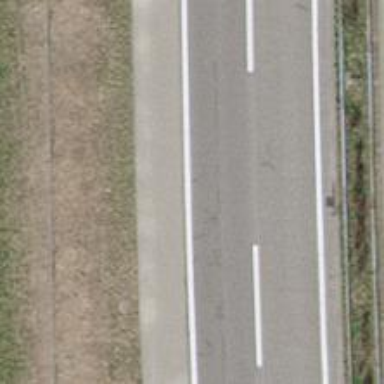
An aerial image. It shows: Asphalt motorway.